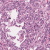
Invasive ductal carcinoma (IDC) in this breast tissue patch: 1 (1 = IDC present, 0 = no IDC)